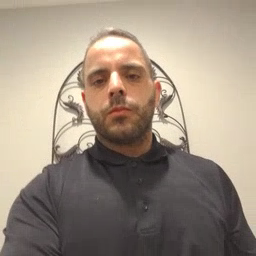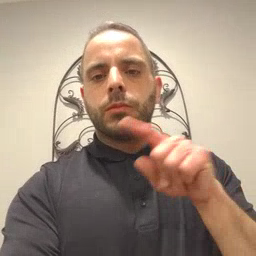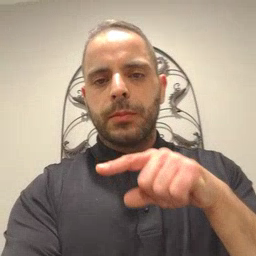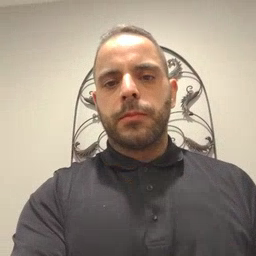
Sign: time